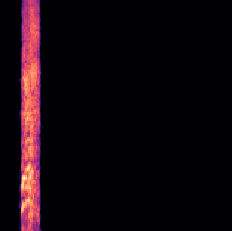
Sound class: Person sneeze